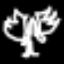
Label: angel